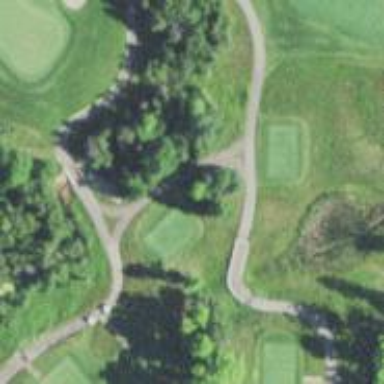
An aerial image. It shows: Path for golf carts.